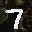
Label: 7